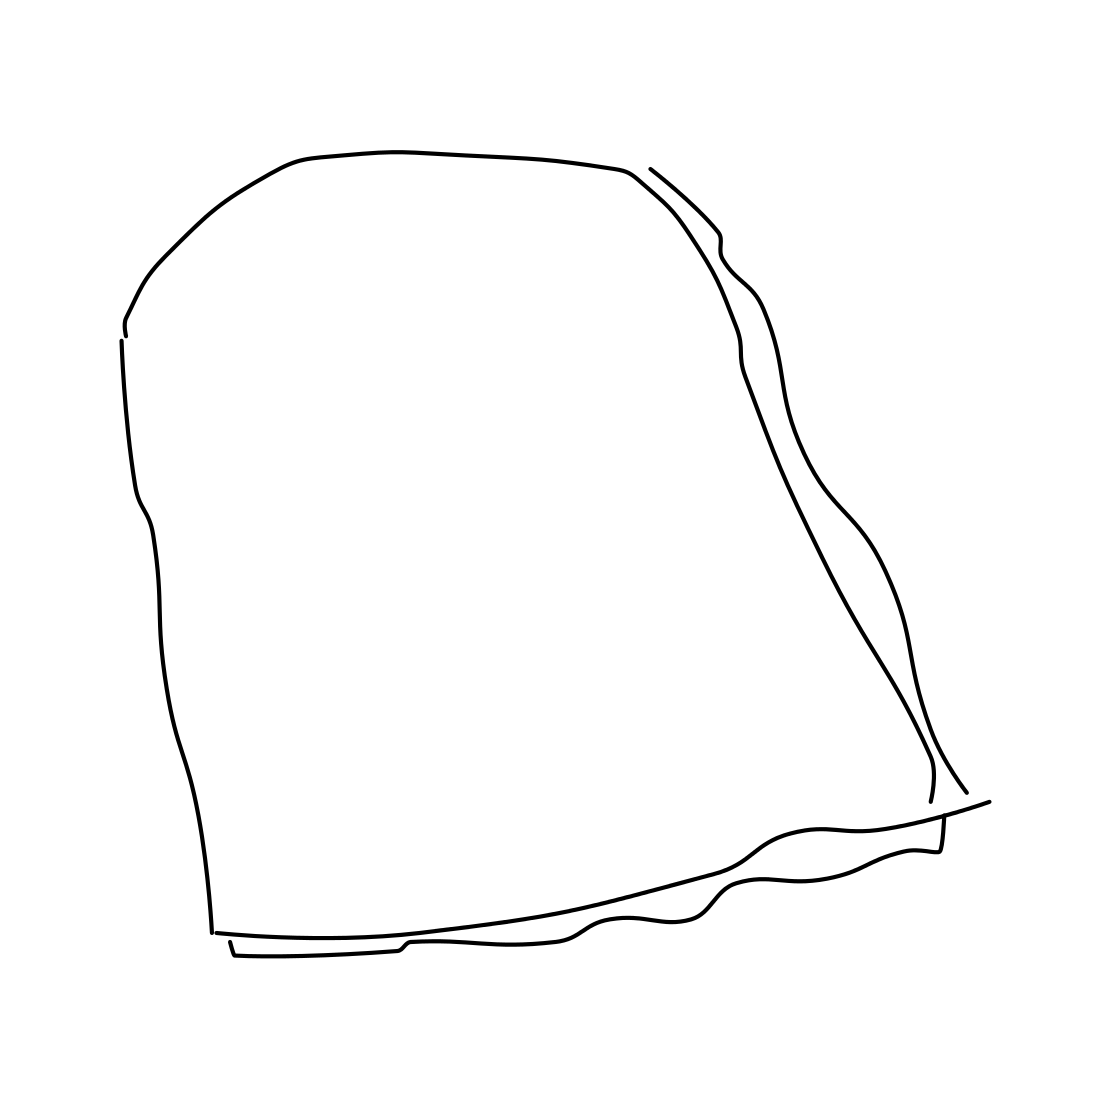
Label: bread